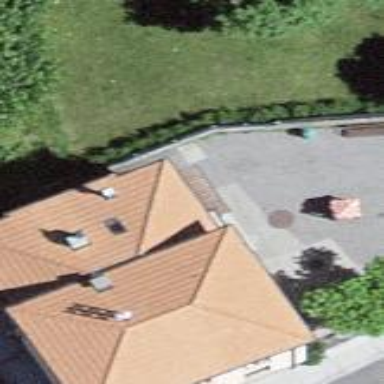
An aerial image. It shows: Kindergarten building.